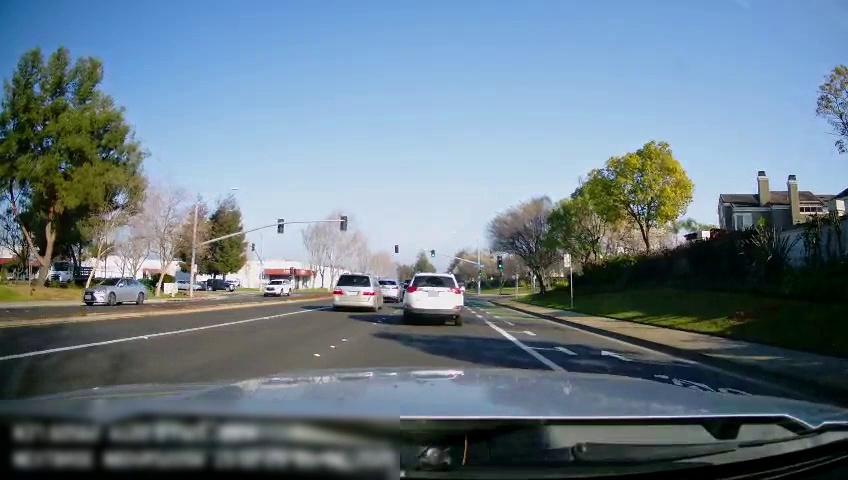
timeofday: Day
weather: Sunny
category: Drivable Space
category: Drivable Space
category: Vehicles | Car
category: Vehicles | SUV
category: Vehicles | Car
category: Vehicles | SUV
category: Vehicles | SUV
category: Vehicles | SUV
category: Vehicles | Van
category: Vehicles | SUV
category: Lanes | Alternate Lane
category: Lanes | Alternate Lane
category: Lanes | Opposite Lane
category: Lanes | Current Lane
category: Lanes | Current Lane
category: Traffic | Lights
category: Traffic | Lights
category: Traffic | Lights